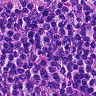
Metastatic tissue present: no